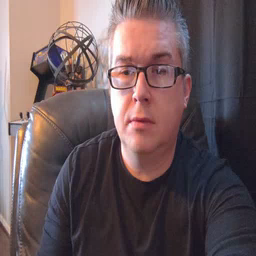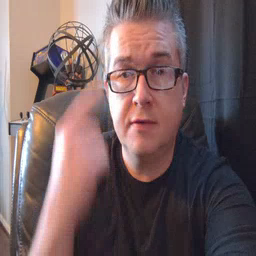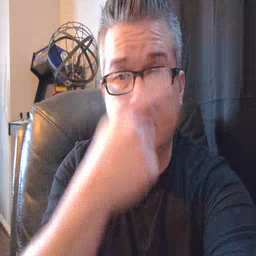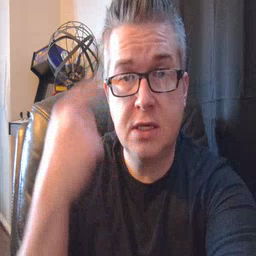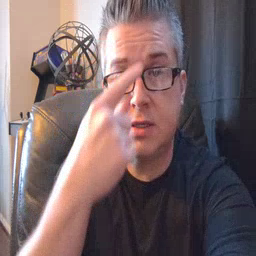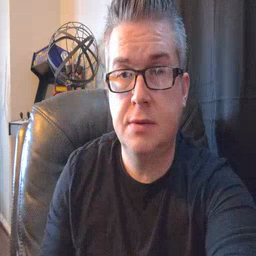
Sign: face